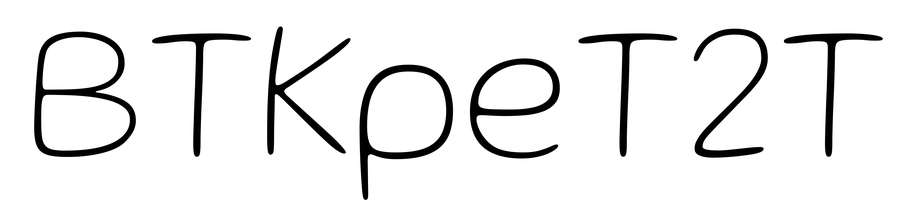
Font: Gluten_Thin